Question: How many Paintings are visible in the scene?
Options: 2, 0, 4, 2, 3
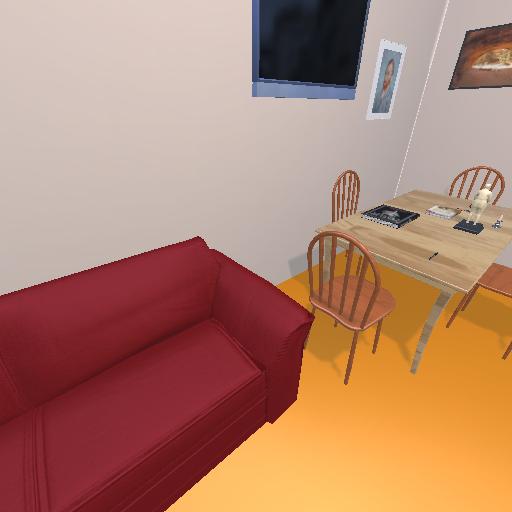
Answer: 2